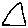
Label: triangle